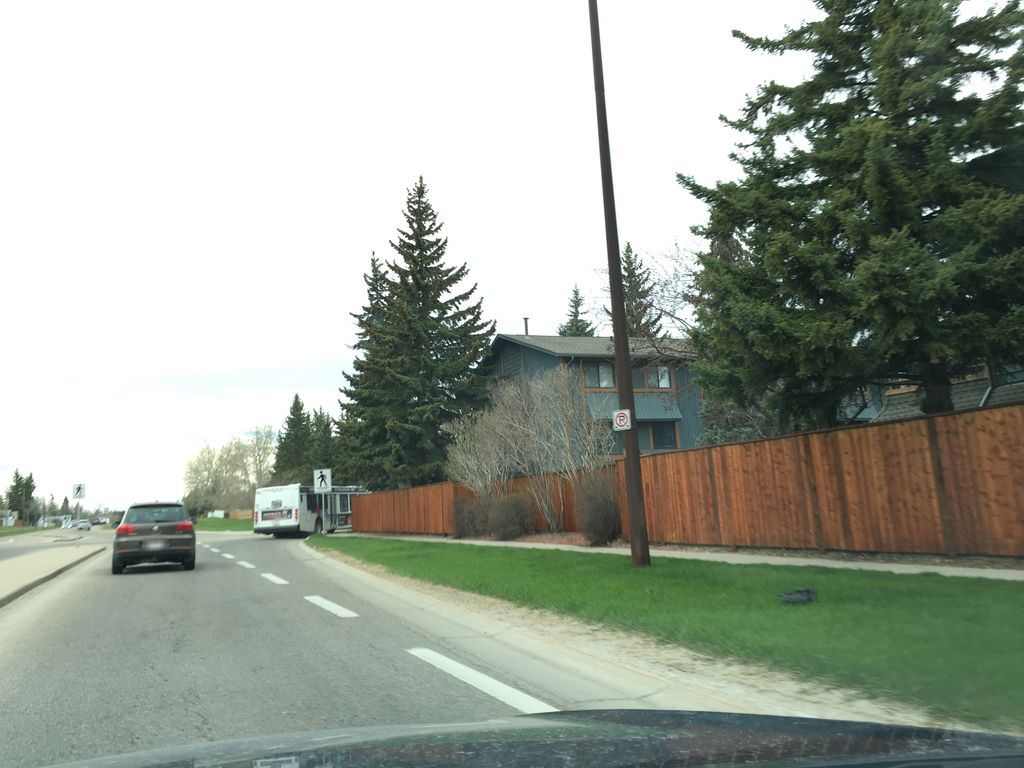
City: calgary